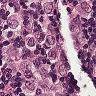
Metastatic tissue present: yes